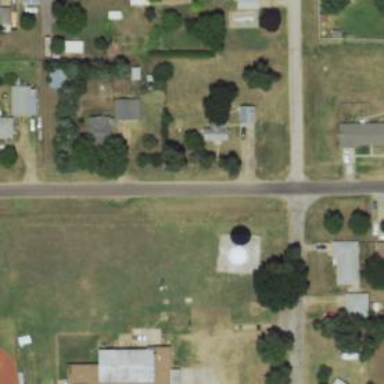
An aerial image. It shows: Water tower that is man-made.